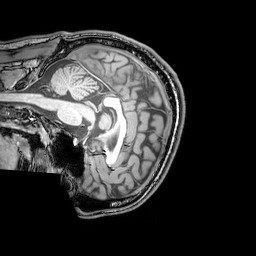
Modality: T1w
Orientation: sagittal
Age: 24
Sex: male
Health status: healthy
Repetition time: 0.081 s
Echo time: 0.037 s